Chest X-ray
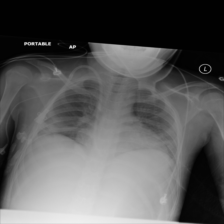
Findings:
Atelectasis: positive
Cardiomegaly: negative
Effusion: negative
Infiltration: negative
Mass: negative
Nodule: negative
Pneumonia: negative
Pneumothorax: negative
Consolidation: negative
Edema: negative
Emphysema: negative
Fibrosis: negative
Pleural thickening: negative
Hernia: negative